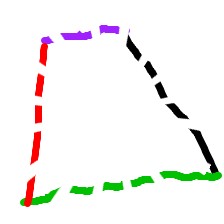
Shape: trapezoid